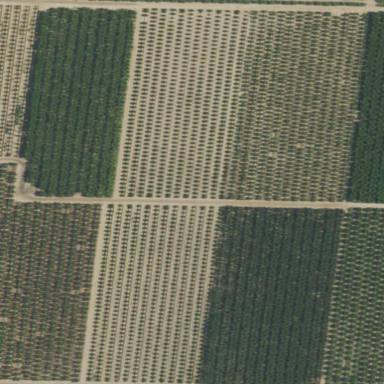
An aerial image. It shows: Orchard.